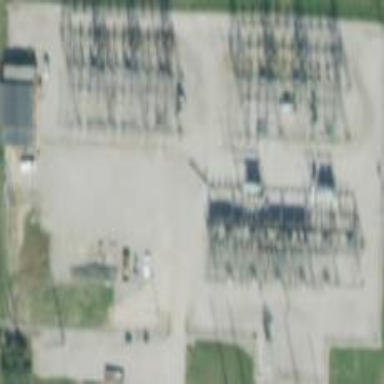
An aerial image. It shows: Transmission level substation.